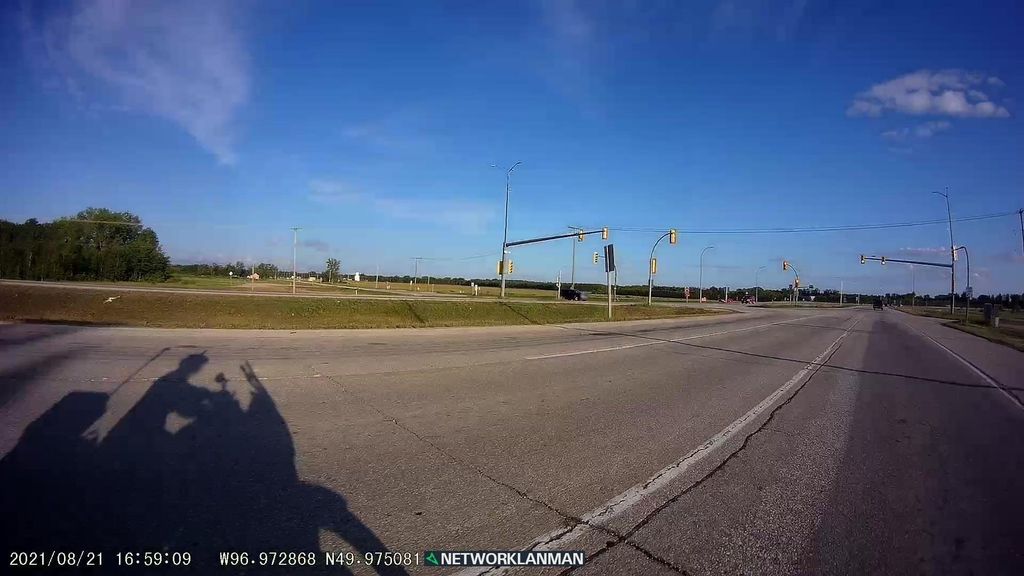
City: winnipeg